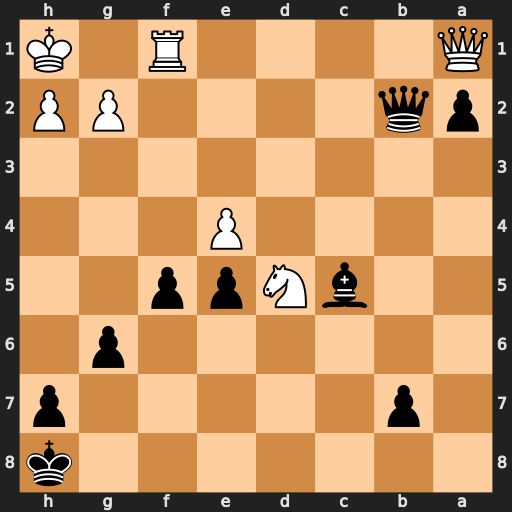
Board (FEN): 7k/1p5p/6p1/2bNpp2/4P3/8/pq4PP/Q4R1K
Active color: b
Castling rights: -
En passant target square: -
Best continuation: Bd4 Qxb2 Bxb2